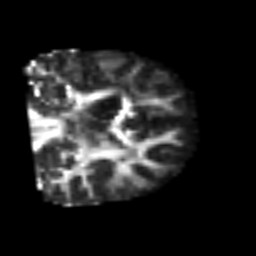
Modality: FA
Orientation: coronal
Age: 55
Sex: male
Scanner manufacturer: siemens
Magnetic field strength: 3 T
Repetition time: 6.1 s
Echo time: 0.101 s